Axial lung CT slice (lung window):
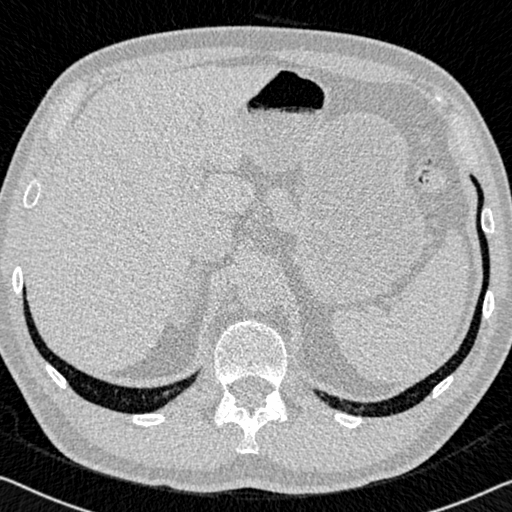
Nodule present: no